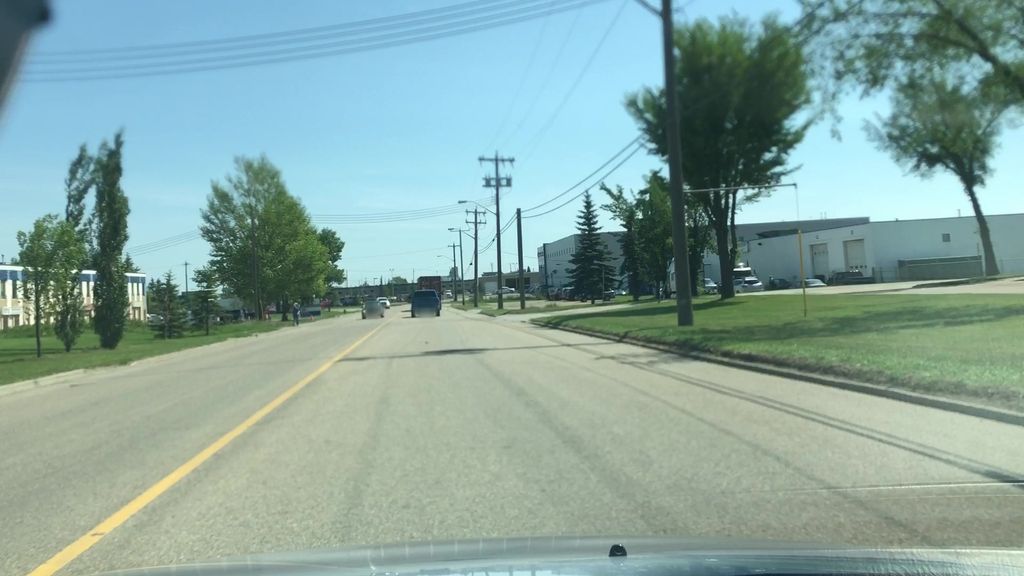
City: edmonton